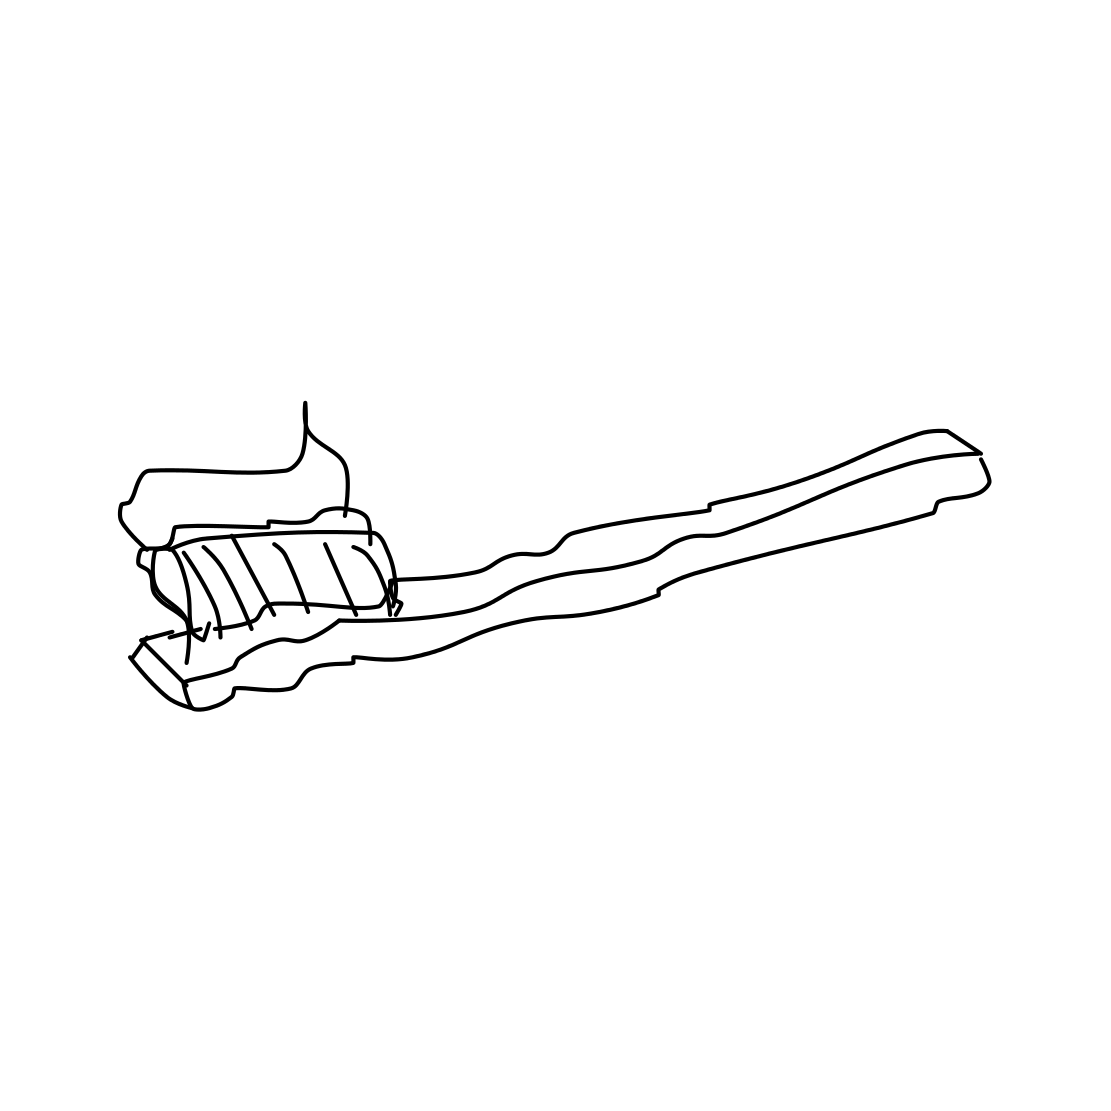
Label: toothbrush